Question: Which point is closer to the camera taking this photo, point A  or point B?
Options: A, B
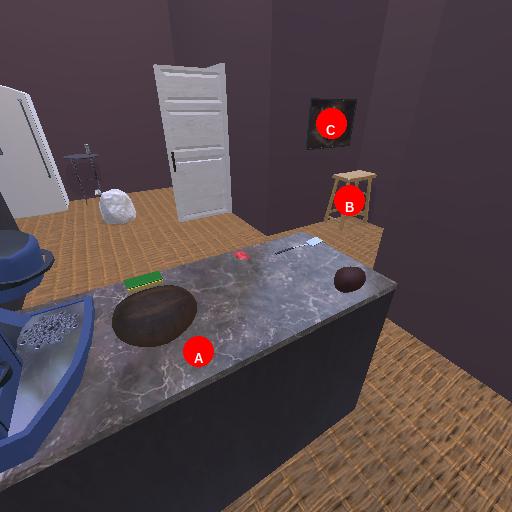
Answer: A